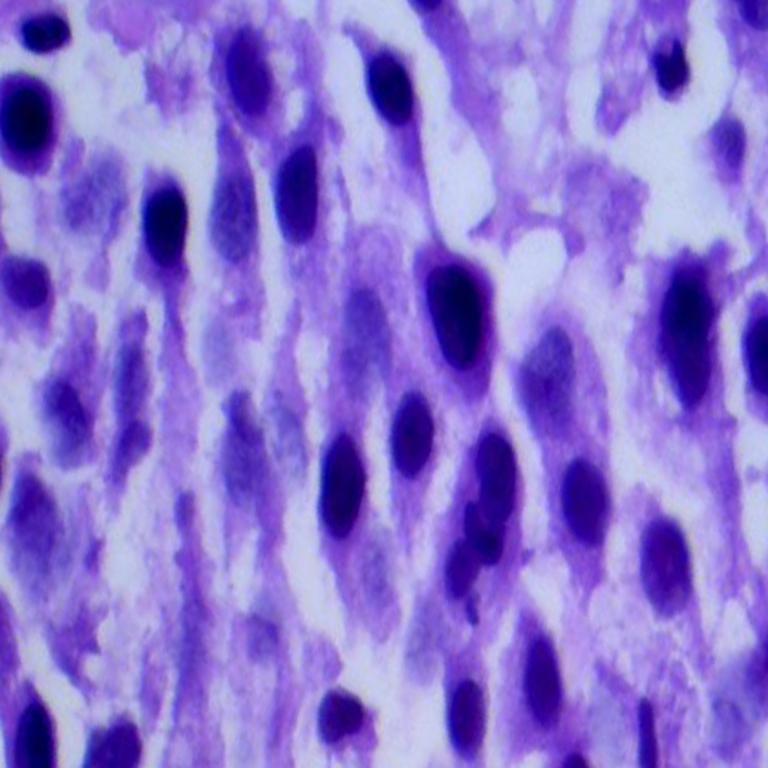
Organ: lung
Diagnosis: squamous carcinomas